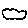
Label: cloud